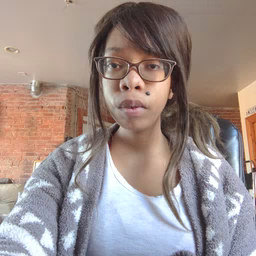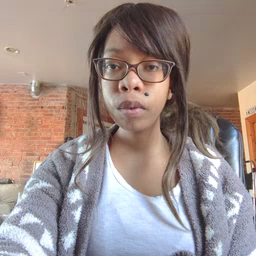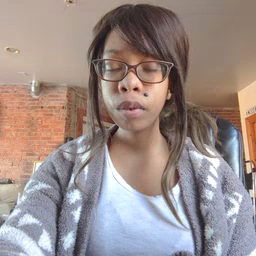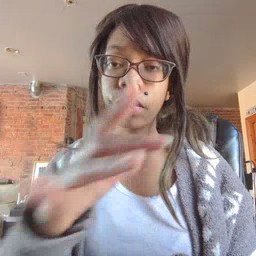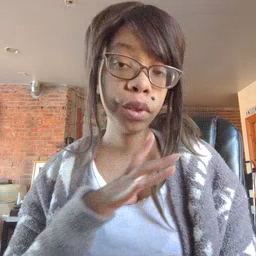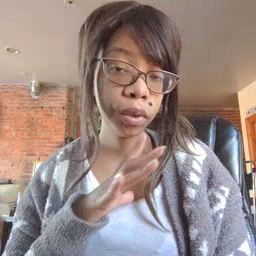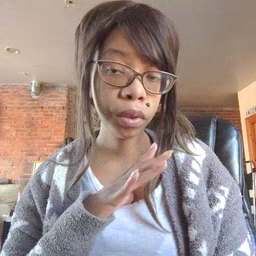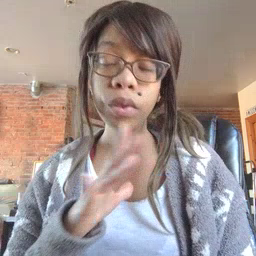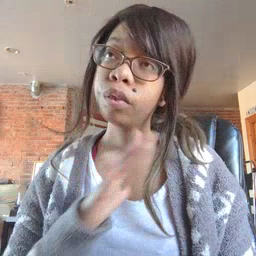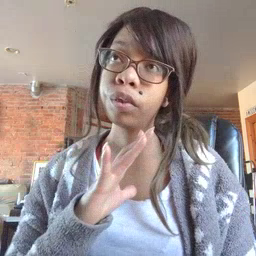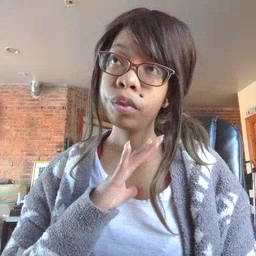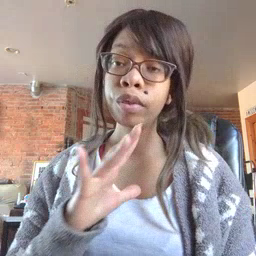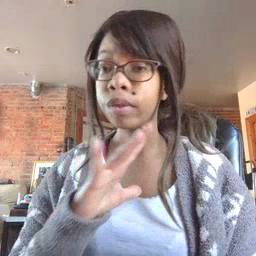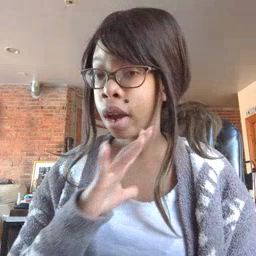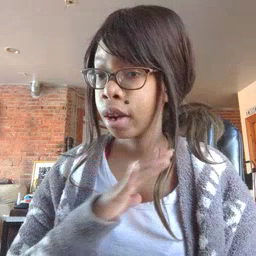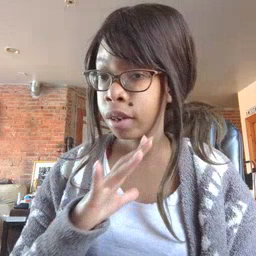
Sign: fine